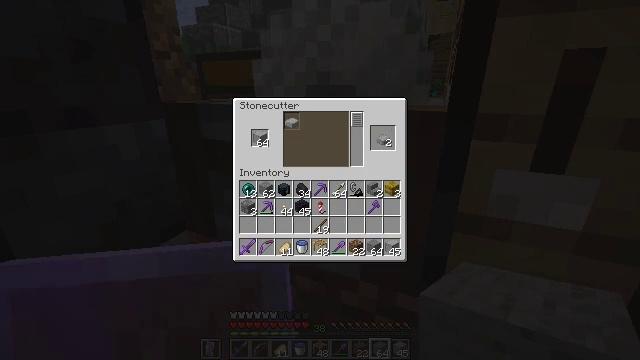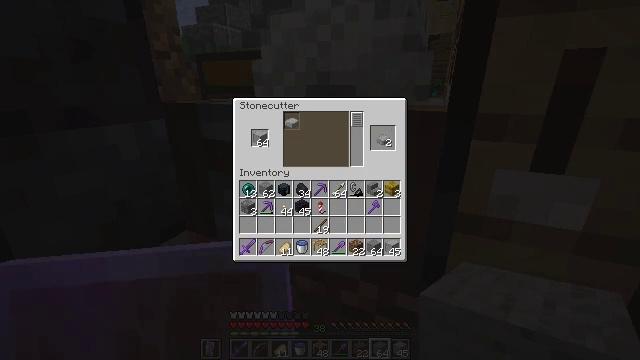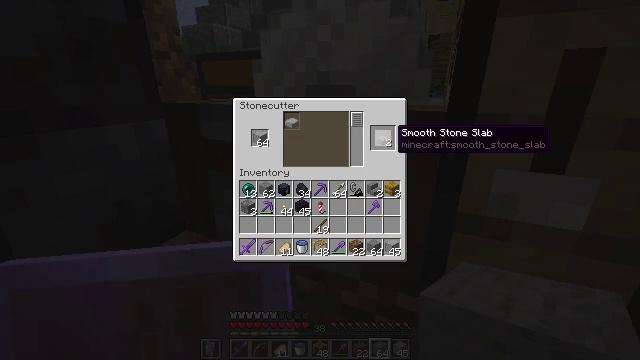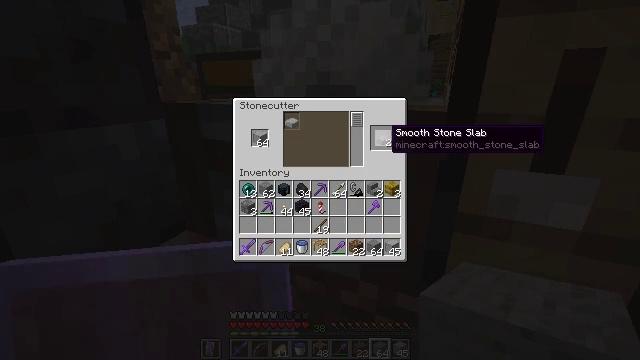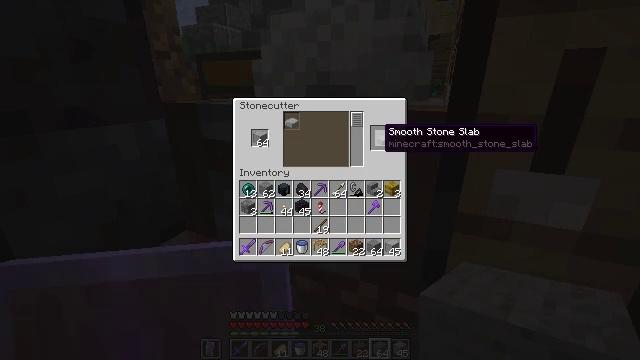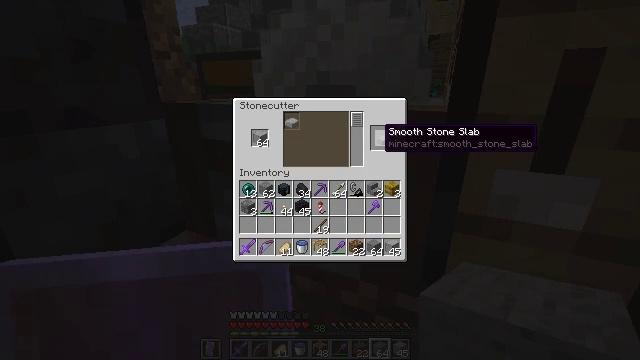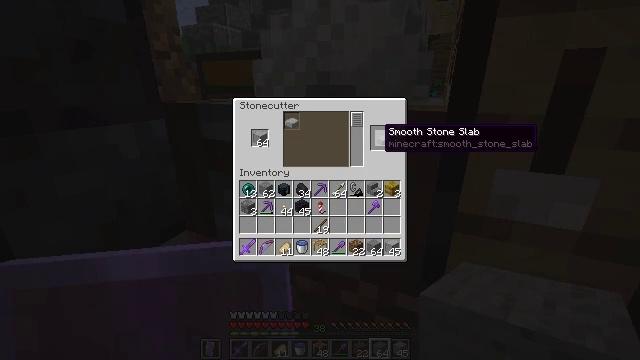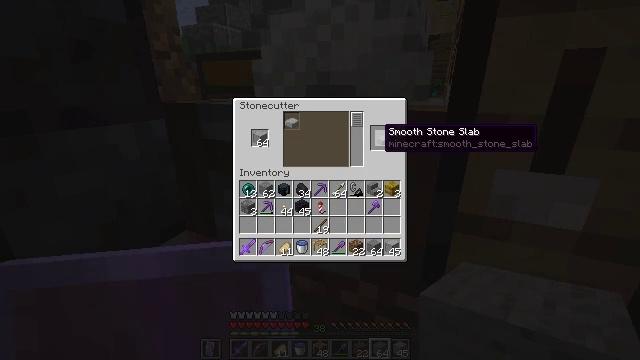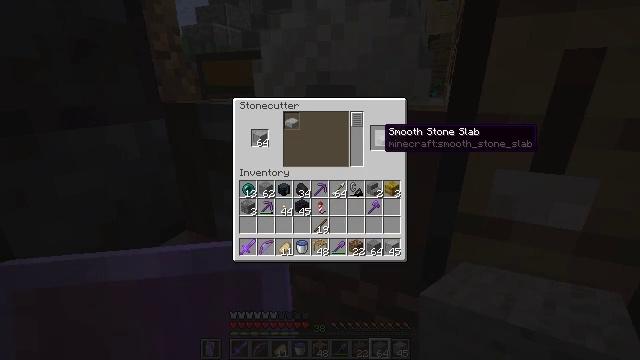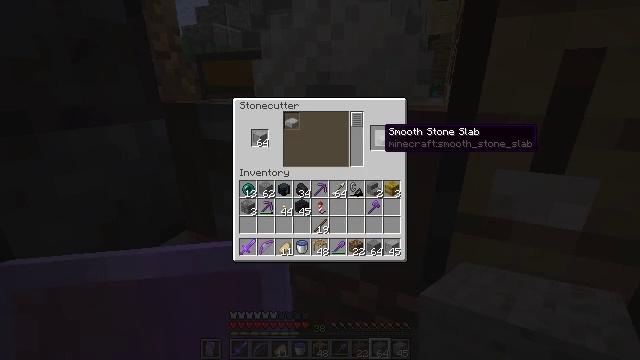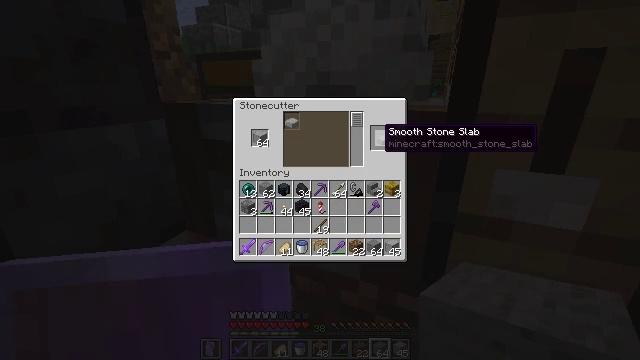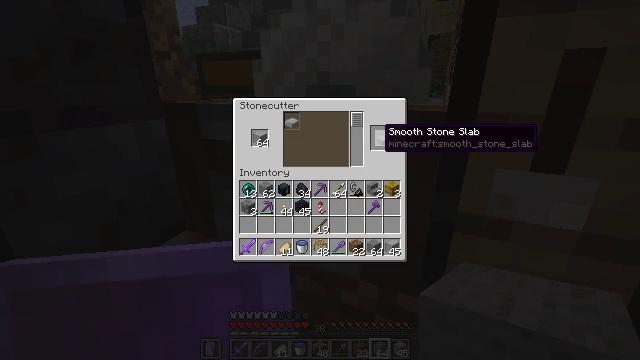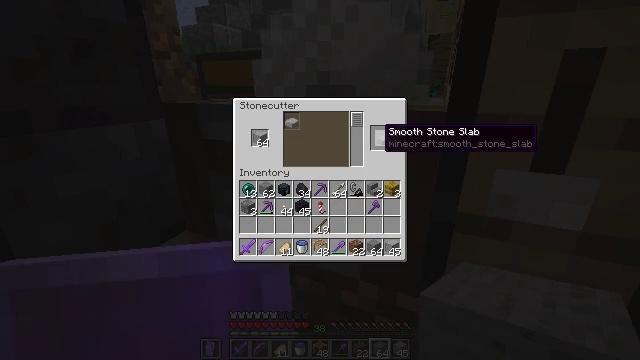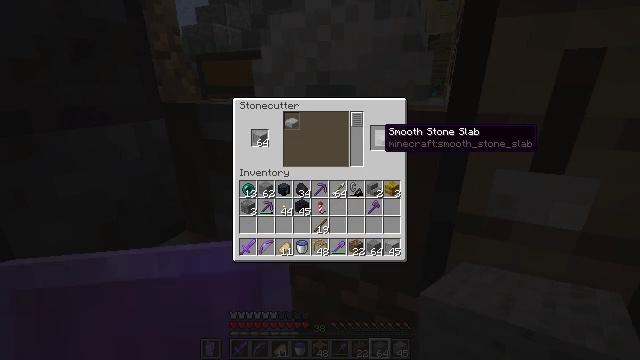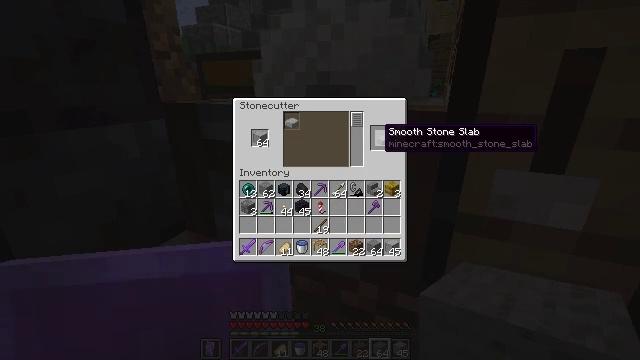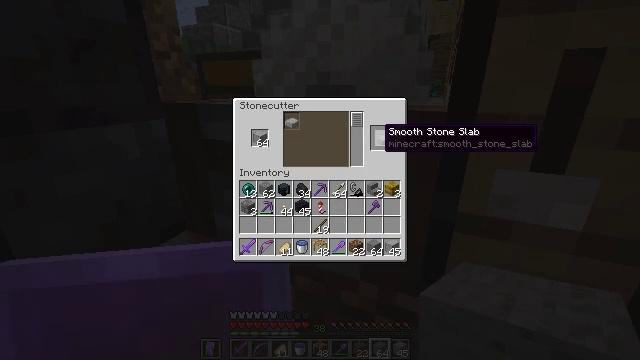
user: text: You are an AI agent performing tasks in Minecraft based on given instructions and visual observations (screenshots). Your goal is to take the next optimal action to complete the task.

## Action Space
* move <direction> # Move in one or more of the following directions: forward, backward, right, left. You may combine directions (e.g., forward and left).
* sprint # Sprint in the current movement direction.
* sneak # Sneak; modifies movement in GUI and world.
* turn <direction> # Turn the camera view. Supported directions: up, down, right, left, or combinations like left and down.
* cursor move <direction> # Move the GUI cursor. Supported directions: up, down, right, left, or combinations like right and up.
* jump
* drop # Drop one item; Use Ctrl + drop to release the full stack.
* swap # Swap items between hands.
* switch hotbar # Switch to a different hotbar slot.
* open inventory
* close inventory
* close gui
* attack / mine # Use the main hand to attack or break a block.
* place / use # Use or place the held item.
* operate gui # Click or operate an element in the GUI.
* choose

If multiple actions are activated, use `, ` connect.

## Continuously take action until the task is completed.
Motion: motion action
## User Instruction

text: Craft several smooth stone slab on the crafting table.
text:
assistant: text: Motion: no_op
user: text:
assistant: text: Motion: no_op
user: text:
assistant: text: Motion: no_op
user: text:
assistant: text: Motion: no_op
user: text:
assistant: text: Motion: no_op
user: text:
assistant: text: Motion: no_op
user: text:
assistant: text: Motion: no_op
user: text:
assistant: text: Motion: no_op
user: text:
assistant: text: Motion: no_op
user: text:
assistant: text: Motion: no_op
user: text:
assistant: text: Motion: no_op
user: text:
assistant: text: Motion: no_op
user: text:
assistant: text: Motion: no_op
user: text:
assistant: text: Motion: no_op
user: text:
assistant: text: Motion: no_op
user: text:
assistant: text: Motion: no_op
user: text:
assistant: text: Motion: no_op
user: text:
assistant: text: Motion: no_op
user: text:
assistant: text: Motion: no_op
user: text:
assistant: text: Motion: no_op
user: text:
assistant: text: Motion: no_op
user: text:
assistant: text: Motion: no_op
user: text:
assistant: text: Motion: no_op
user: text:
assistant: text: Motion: no_op
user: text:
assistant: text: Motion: no_op
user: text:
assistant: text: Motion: no_op
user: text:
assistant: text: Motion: no_op
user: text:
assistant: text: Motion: no_op
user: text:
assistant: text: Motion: no_op
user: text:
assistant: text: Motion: no_op